Question: Consider an extension method whose purpose is to either:
- '<a>'-
in an extension method, how can you leverage the proper routing logic with Route Values, etc. rather than hardcoding the string. I suspect 'HtmlHelper.GenerateRouteLink' is part of the solution, but please suggest the best way to achieve this.
'''
public static string CreateUserLink(this HtmlHelper html, string userAcctName)
{
if (string.IsNullOrEmpty(userAcctName))
return "--Blank--";
//some lookup to A.D.
DomainUser user = ADLookup.GetUserByAcctName(userAcctName);
if (user == null)
return userAcctName;
//would like to do this correctly!
return string.Format("<a href='/MyAppName/User/View/{0}' title='{2}'>{1}</a>"
, user.Mnemonic, user.DisplayName, user.Location);
//normally returns http://mysite.net/MyAppName/User/View/FOO
}
'''
-

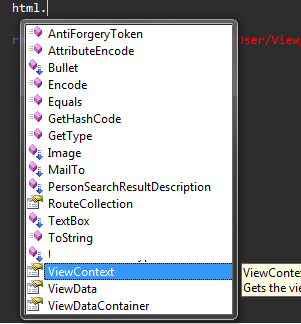
Answer: I just had to do something similar to this yesterday. There may be a slicker way to do it, but it helps me to see exactly what is going on, so I don't assume anything.
'''
public static string CreateUserLink(this HtmlHelper html, string userAcctName)
{
if (string.IsNullOrEmpty(userAcctName))
return "--Blank--";
//some lookup to A.D.
DomainUser user = ADLookup.GetUserByAcctName(userAcctName);
if (user == null)
return userAcctName;
RouteValueDictionary routeValues = new RouteValueDictionary();
routeValues.Add("controller", "User");
routeValues.Add("action", "View");
routeValues.Add("id", user.Mnemonic);
UrlHelper urlHelper = new UrlHelper(html.ViewContext.RequestContext);
TagBuilder linkTag = new TagBuilder("a");
linkTag.MergeAttribute("href", urlHelper.RouteUrl(routeValues));
linkTag.MergeAttribute("title", user.Location);
linkTag.InnerHtml = user.DisplayName;
return linkTag.ToString(TagRenderMode.Normal);
}
'''